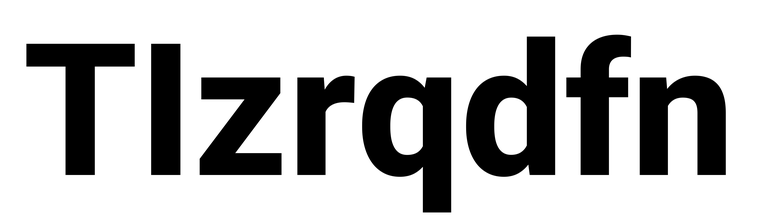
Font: Roboto_ExtraBold